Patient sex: F
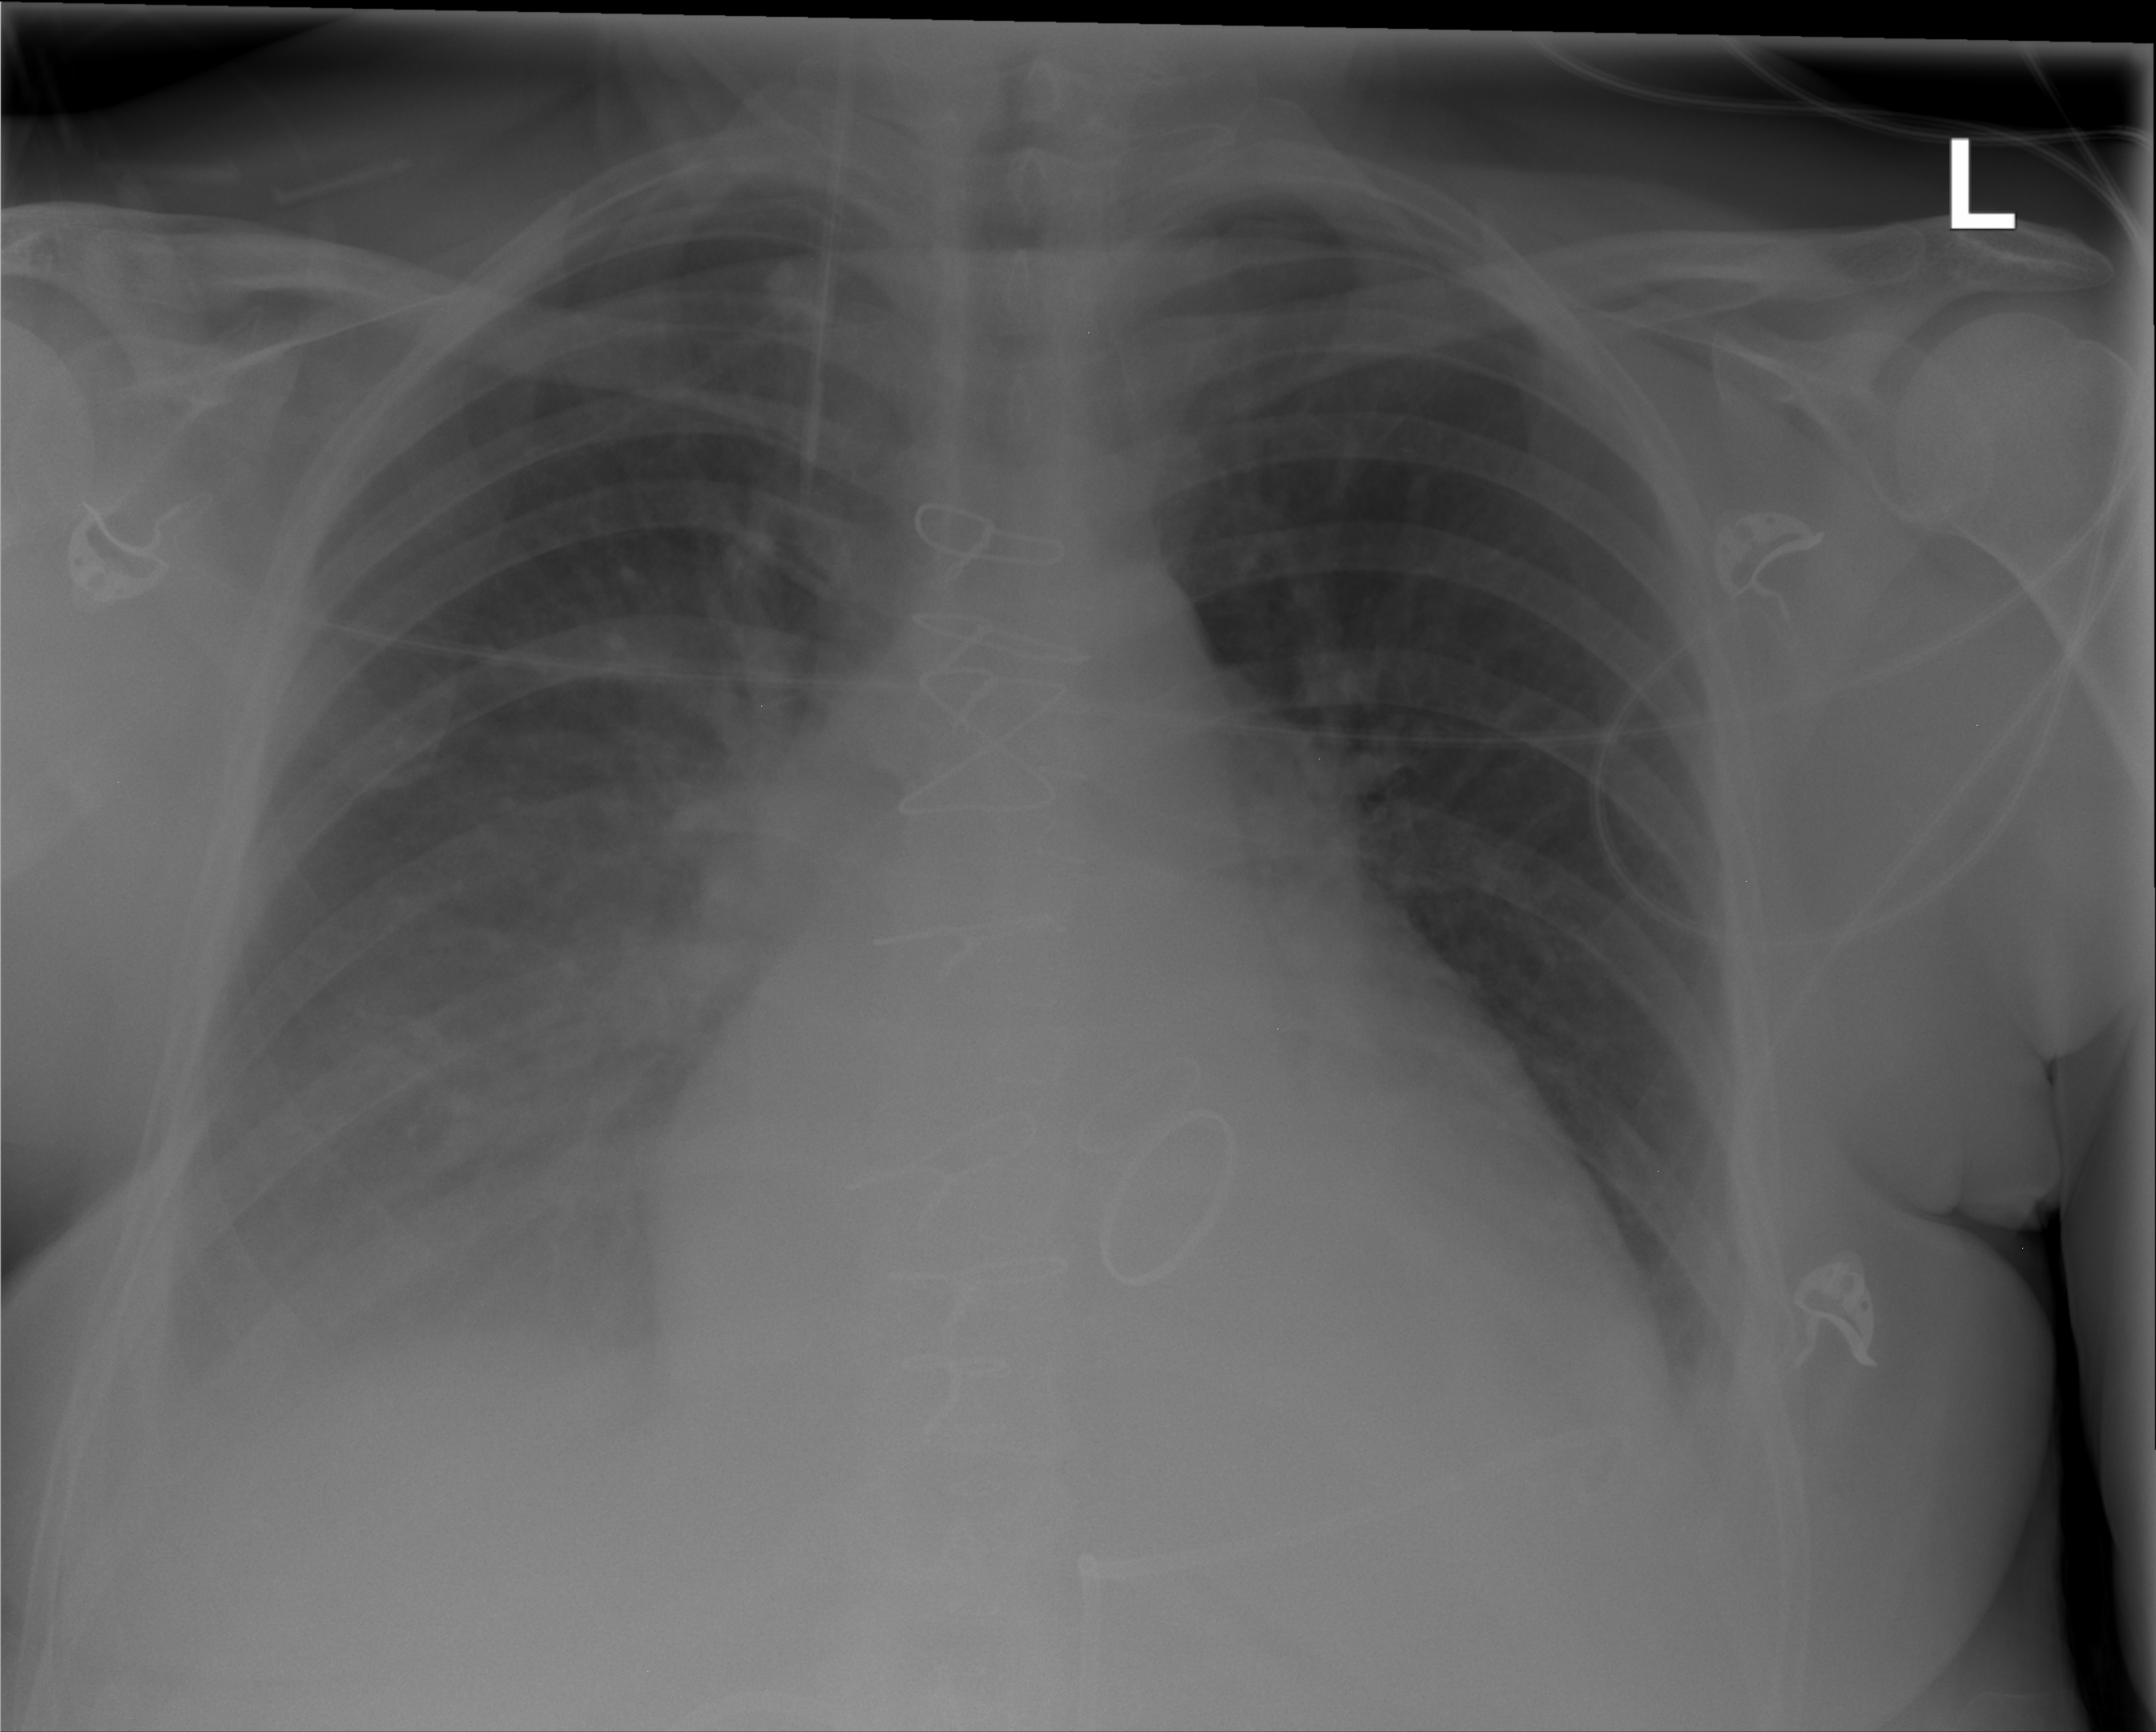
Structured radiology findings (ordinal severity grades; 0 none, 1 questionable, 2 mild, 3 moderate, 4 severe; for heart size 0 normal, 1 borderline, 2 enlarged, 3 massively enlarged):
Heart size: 2
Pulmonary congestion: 0
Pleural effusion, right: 2
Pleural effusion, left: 1
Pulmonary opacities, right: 0
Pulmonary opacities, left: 0
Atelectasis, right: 2
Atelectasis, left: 0